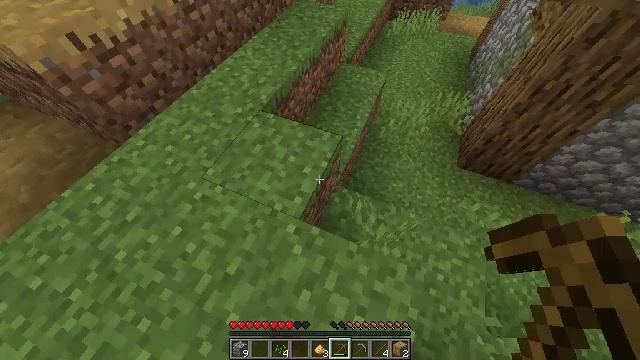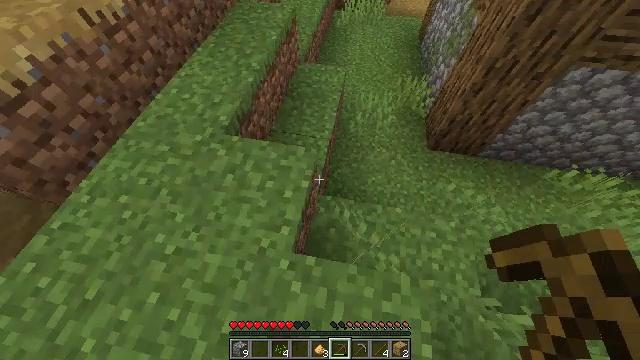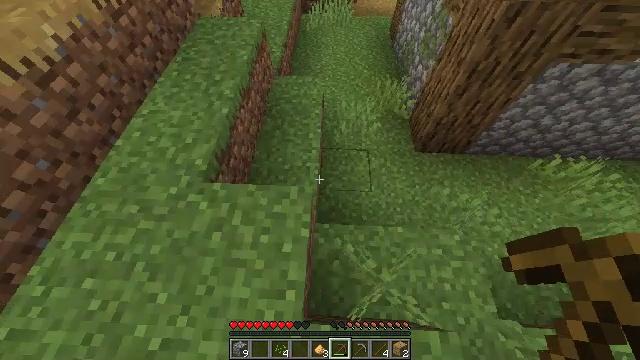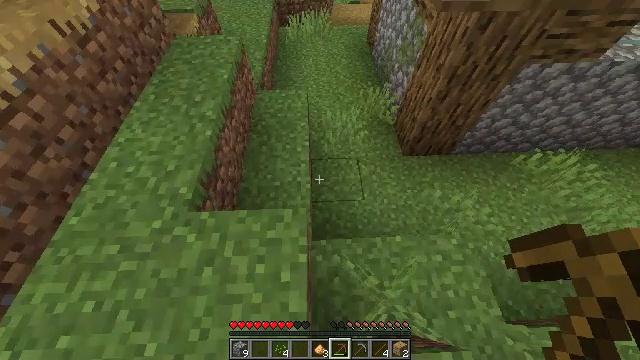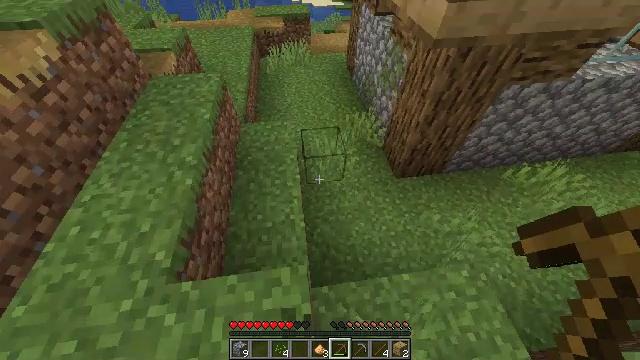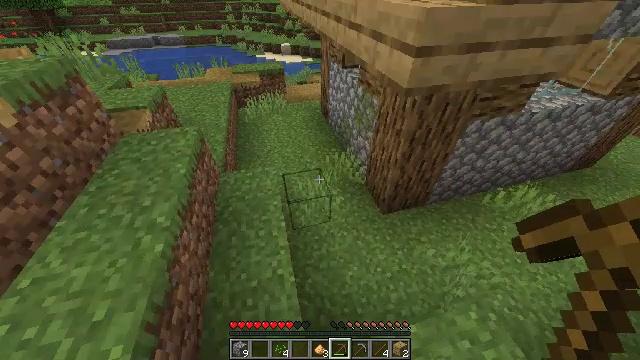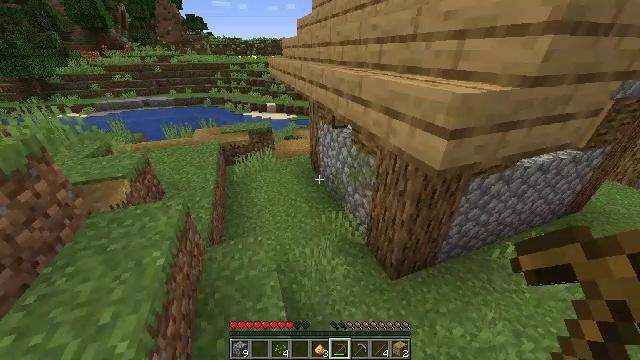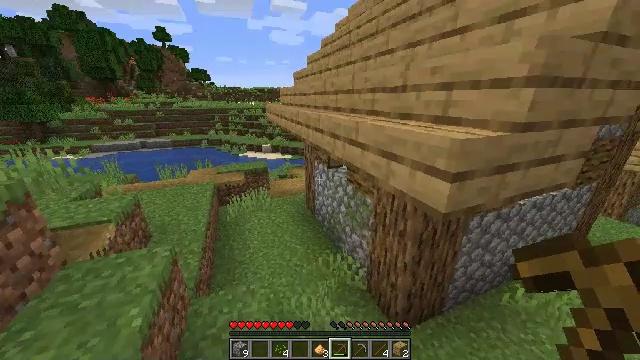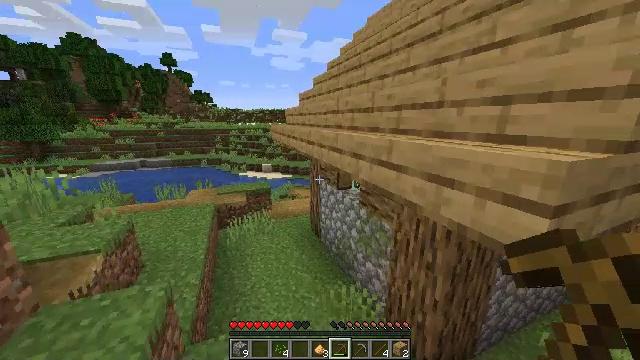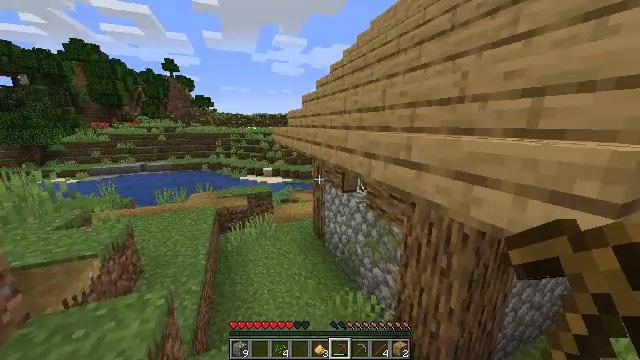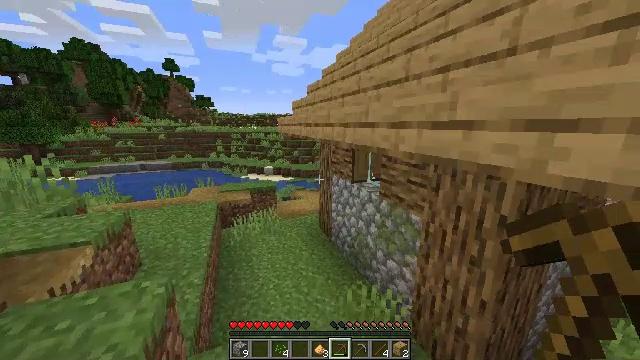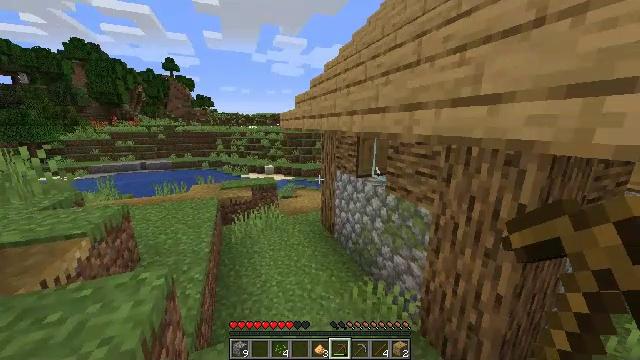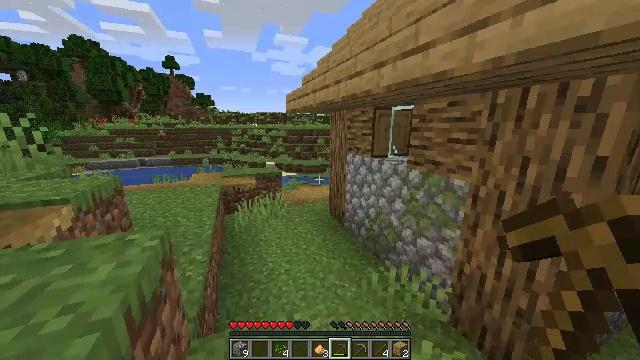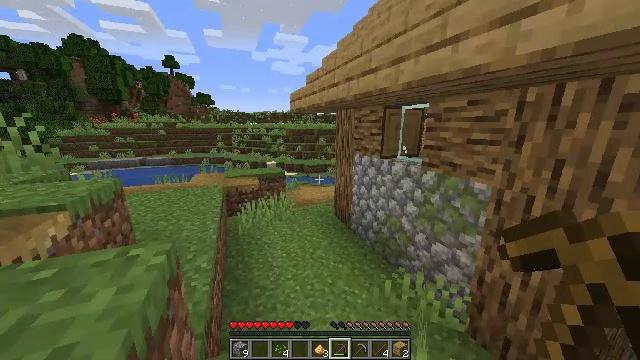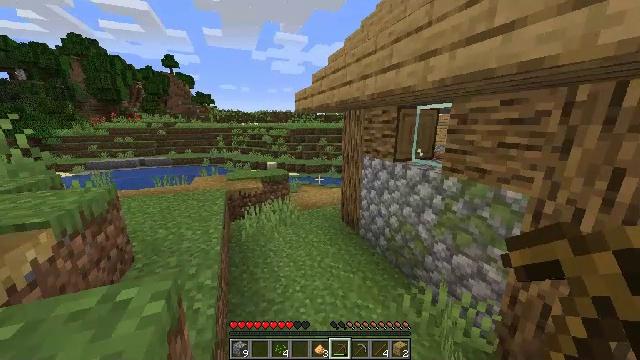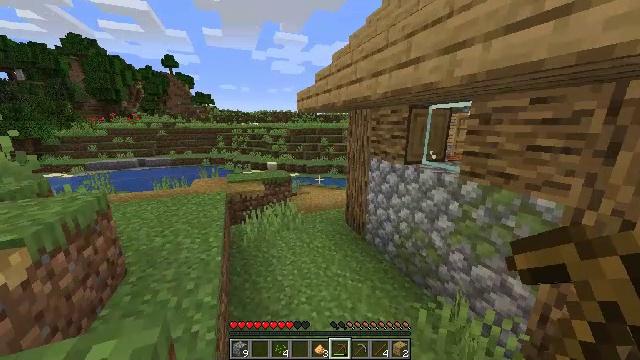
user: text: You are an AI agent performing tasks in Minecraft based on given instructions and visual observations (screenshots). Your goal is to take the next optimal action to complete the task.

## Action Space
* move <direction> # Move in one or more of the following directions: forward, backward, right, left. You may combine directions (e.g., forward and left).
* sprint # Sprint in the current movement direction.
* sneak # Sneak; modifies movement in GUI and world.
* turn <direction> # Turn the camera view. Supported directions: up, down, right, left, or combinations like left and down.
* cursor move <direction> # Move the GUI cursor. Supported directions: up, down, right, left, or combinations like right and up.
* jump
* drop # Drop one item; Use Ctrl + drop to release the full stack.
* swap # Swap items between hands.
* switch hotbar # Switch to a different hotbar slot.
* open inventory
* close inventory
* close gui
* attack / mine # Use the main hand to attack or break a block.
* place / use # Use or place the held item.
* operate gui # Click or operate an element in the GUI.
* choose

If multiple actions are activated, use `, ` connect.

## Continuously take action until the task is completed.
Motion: motion action
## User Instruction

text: Make a lever in the crafting table.
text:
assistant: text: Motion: move forward, turn right and down
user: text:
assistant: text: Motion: move forward, turn right
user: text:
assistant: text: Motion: move forward, turn right and up
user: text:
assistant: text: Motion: move forward, turn right and up
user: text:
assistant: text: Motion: move forward and move left, turn right and up
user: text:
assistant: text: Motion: move forward and move left, turn right and up
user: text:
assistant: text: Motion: move forward and move left, turn right and up
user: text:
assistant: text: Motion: move forward and move left, turn up
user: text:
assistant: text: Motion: move forward and move left, turn up
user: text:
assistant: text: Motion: move forward and move left
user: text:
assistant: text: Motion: move forward and move left
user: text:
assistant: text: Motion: move forward and move left
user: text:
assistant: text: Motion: move forward and move left
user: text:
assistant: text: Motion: move forward and move left
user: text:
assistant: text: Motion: move forward and move left
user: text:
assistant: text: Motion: move forward and move left
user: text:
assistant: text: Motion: move forward and move left, turn right
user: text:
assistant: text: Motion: move forward, turn right
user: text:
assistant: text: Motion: move forward and move left
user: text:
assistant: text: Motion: move forward and move left
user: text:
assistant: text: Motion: move forward and move left
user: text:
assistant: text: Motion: move forward and move left
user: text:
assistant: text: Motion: move forward and move left
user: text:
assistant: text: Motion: move forward and move left
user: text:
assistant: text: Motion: move forward and move left
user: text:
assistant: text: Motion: move forward and move left
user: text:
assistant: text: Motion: move forward and move left
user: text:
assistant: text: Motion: move forward and move left
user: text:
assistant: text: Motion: move forward and move left
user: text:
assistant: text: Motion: move forward and move left